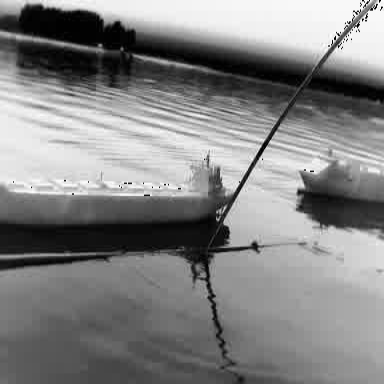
There is a liner in the infrared image.